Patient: sex F, age 19
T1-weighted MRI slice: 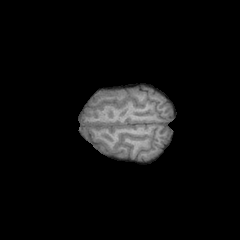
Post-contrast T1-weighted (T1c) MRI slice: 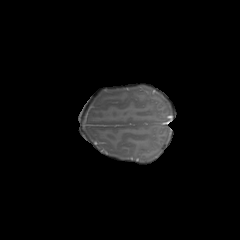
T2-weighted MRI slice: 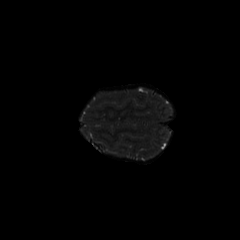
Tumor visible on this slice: no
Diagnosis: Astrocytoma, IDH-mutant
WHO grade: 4